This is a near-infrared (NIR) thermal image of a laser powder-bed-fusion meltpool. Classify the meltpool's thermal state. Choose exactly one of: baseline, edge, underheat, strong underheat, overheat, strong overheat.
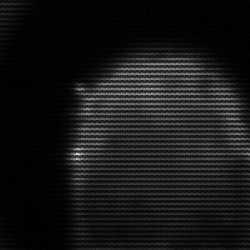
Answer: edge